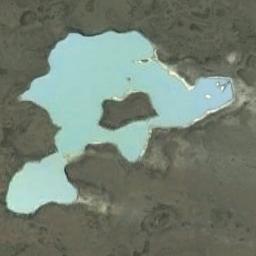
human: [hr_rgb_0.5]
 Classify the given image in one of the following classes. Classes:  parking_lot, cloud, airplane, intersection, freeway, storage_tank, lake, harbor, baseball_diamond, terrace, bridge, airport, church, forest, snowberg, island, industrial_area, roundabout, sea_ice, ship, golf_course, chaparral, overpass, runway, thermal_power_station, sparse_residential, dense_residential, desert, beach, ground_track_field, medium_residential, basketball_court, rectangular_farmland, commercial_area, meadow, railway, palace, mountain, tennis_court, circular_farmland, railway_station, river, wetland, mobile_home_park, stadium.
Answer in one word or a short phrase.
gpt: lake